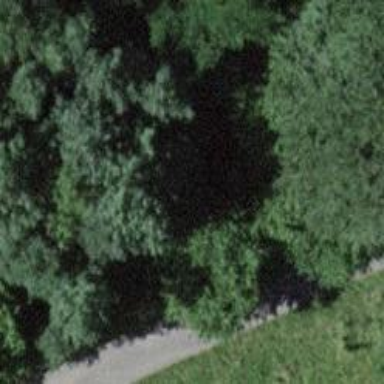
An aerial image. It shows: Red bench.